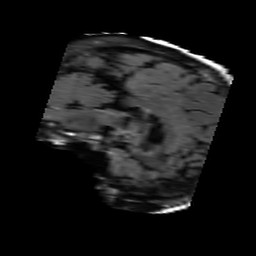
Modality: FLAIR
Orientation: sagittal
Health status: ill
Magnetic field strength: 3 T